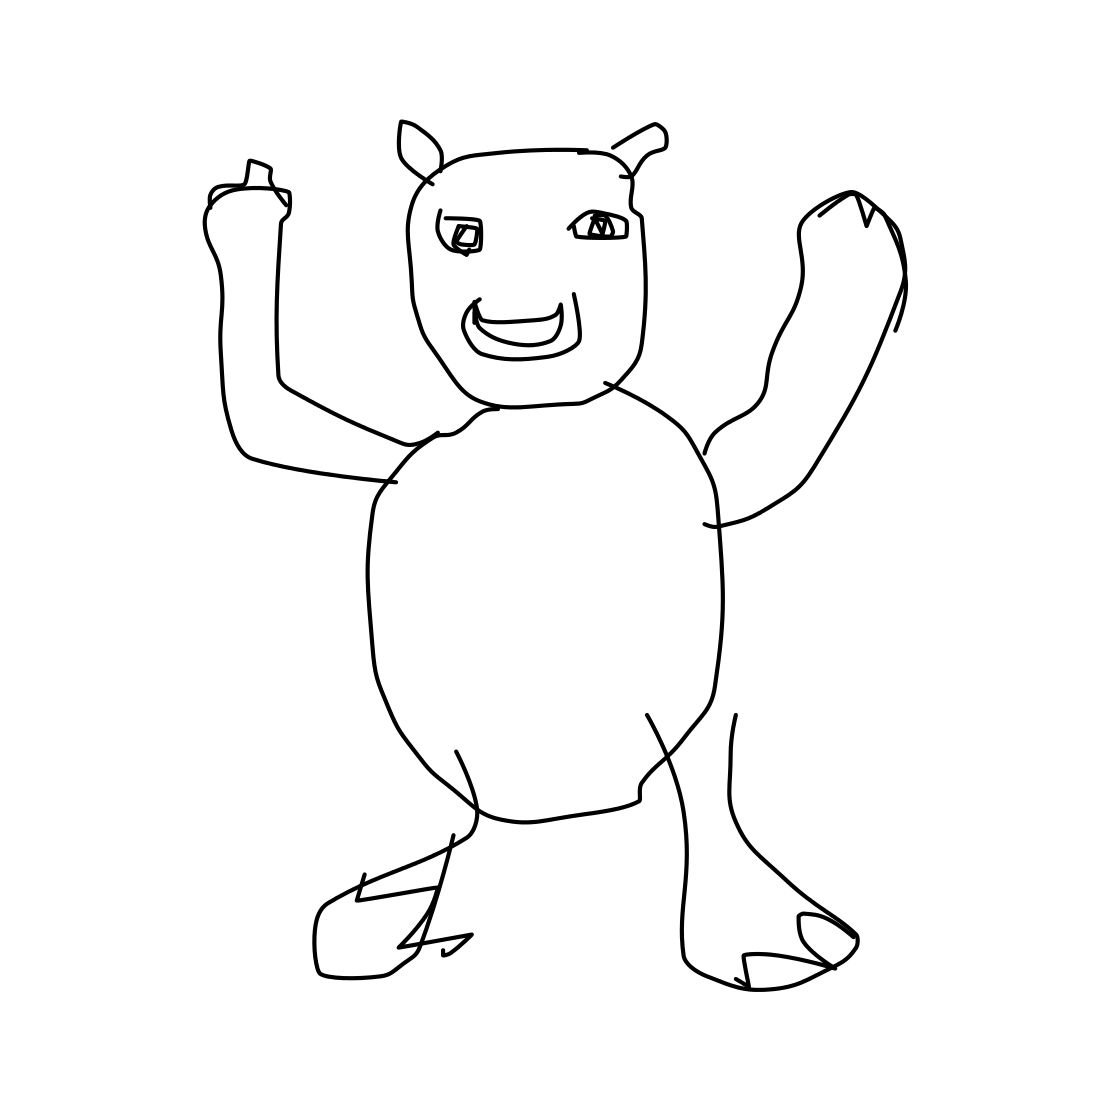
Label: panda